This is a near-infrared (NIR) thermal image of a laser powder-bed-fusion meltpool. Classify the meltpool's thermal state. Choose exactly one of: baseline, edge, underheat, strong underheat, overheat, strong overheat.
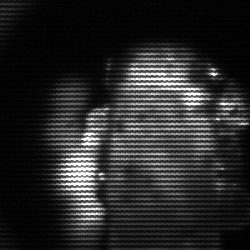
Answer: strong underheat